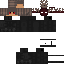
A male skeleton skin with dark skin, wearing brown helmet dressed in a black armor chest and black pants, featuring a closed mouth.